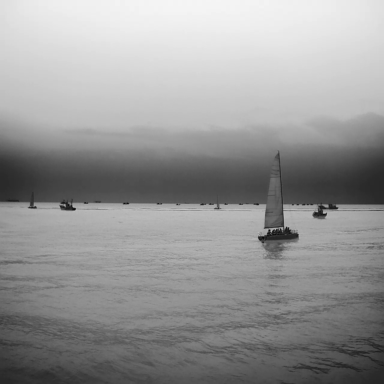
There are 21 objects shown in the infrared image, including 18 bulk_carriers, and three sailboats.